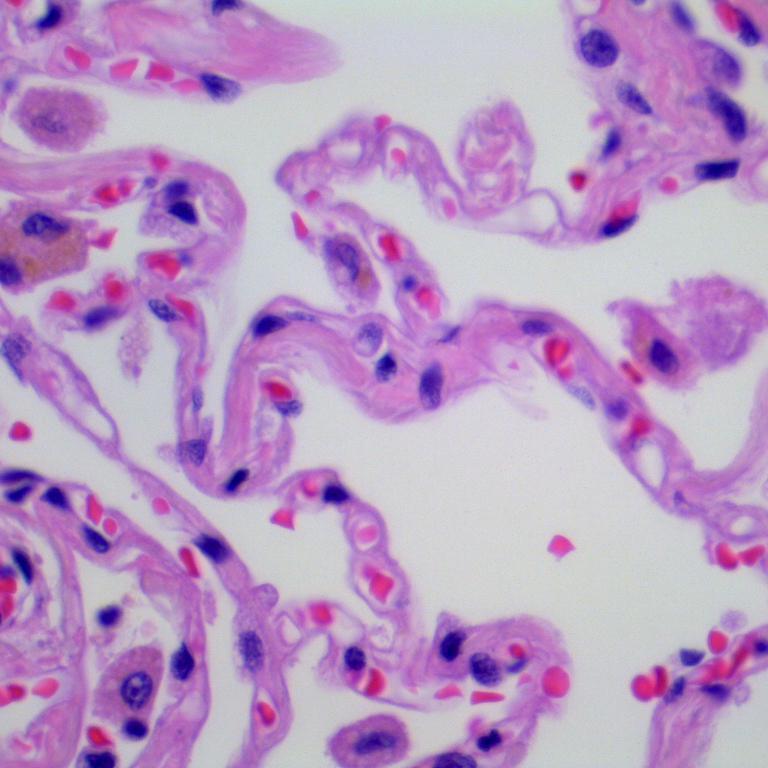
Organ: lung
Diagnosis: benign